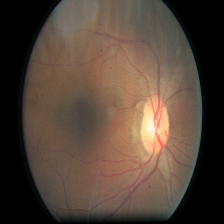
Diabetic retinopathy grade: Moderate